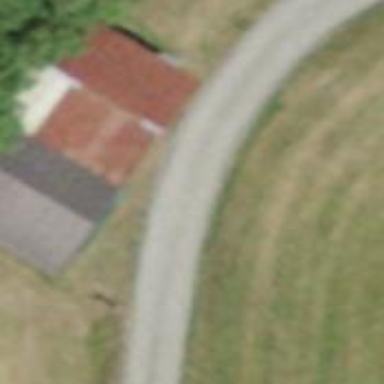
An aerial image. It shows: Paved track with grade1 quality.